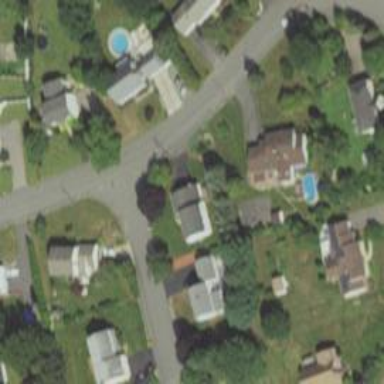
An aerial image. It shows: Residential road.